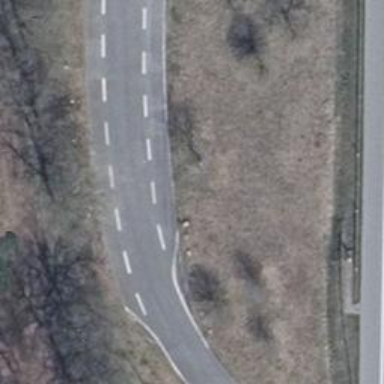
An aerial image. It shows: Asphalt road designated for service vehicles.